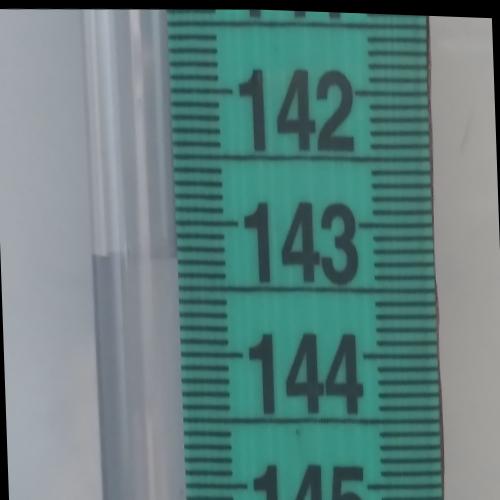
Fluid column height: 143.3 cm